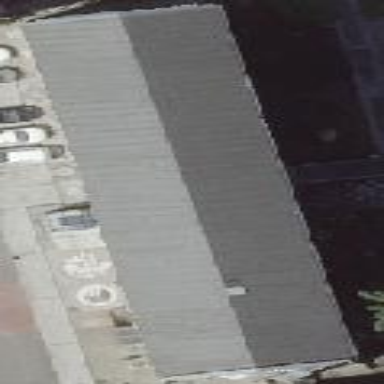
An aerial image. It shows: Office building with flat roof.